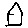
Label: house